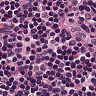
Metastatic tissue present: no